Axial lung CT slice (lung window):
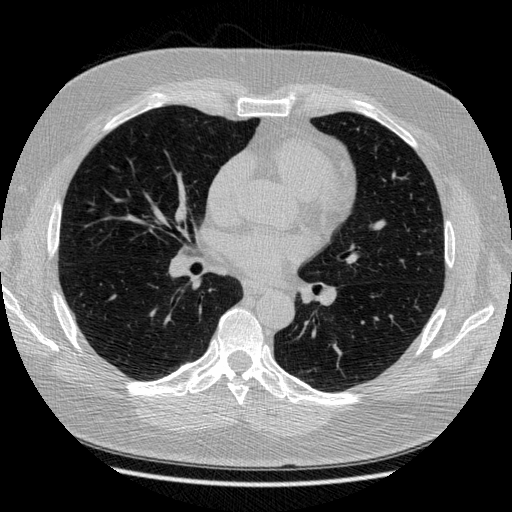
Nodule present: no